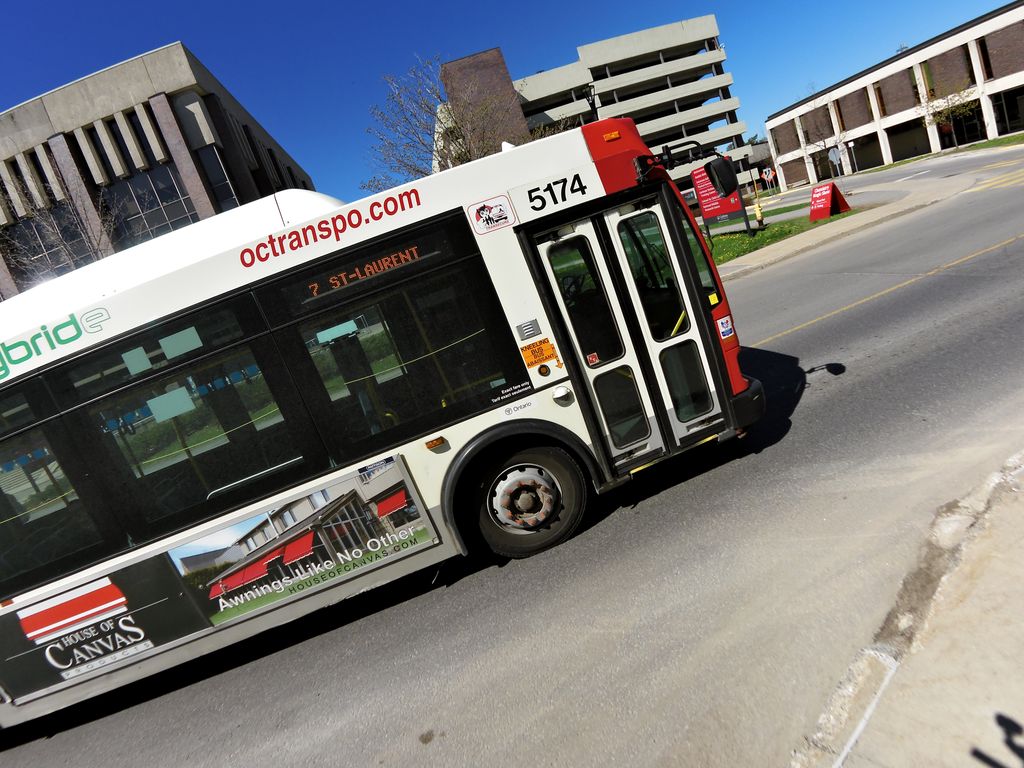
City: ottawa-gatineau